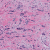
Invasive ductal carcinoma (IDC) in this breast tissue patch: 1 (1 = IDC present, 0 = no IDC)